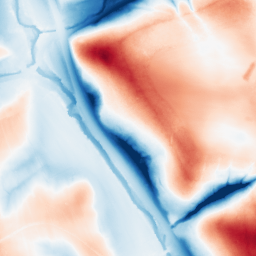
Category: trend_removal
Decomposition family: local_polynomial
Decomposition parameters: window_size: 101
degree: 3
Upsampling method: quartic
Upsampling parameters: scale: 4
Upsampling scale: 4